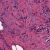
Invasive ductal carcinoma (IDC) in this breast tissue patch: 0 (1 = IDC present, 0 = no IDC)